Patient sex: F
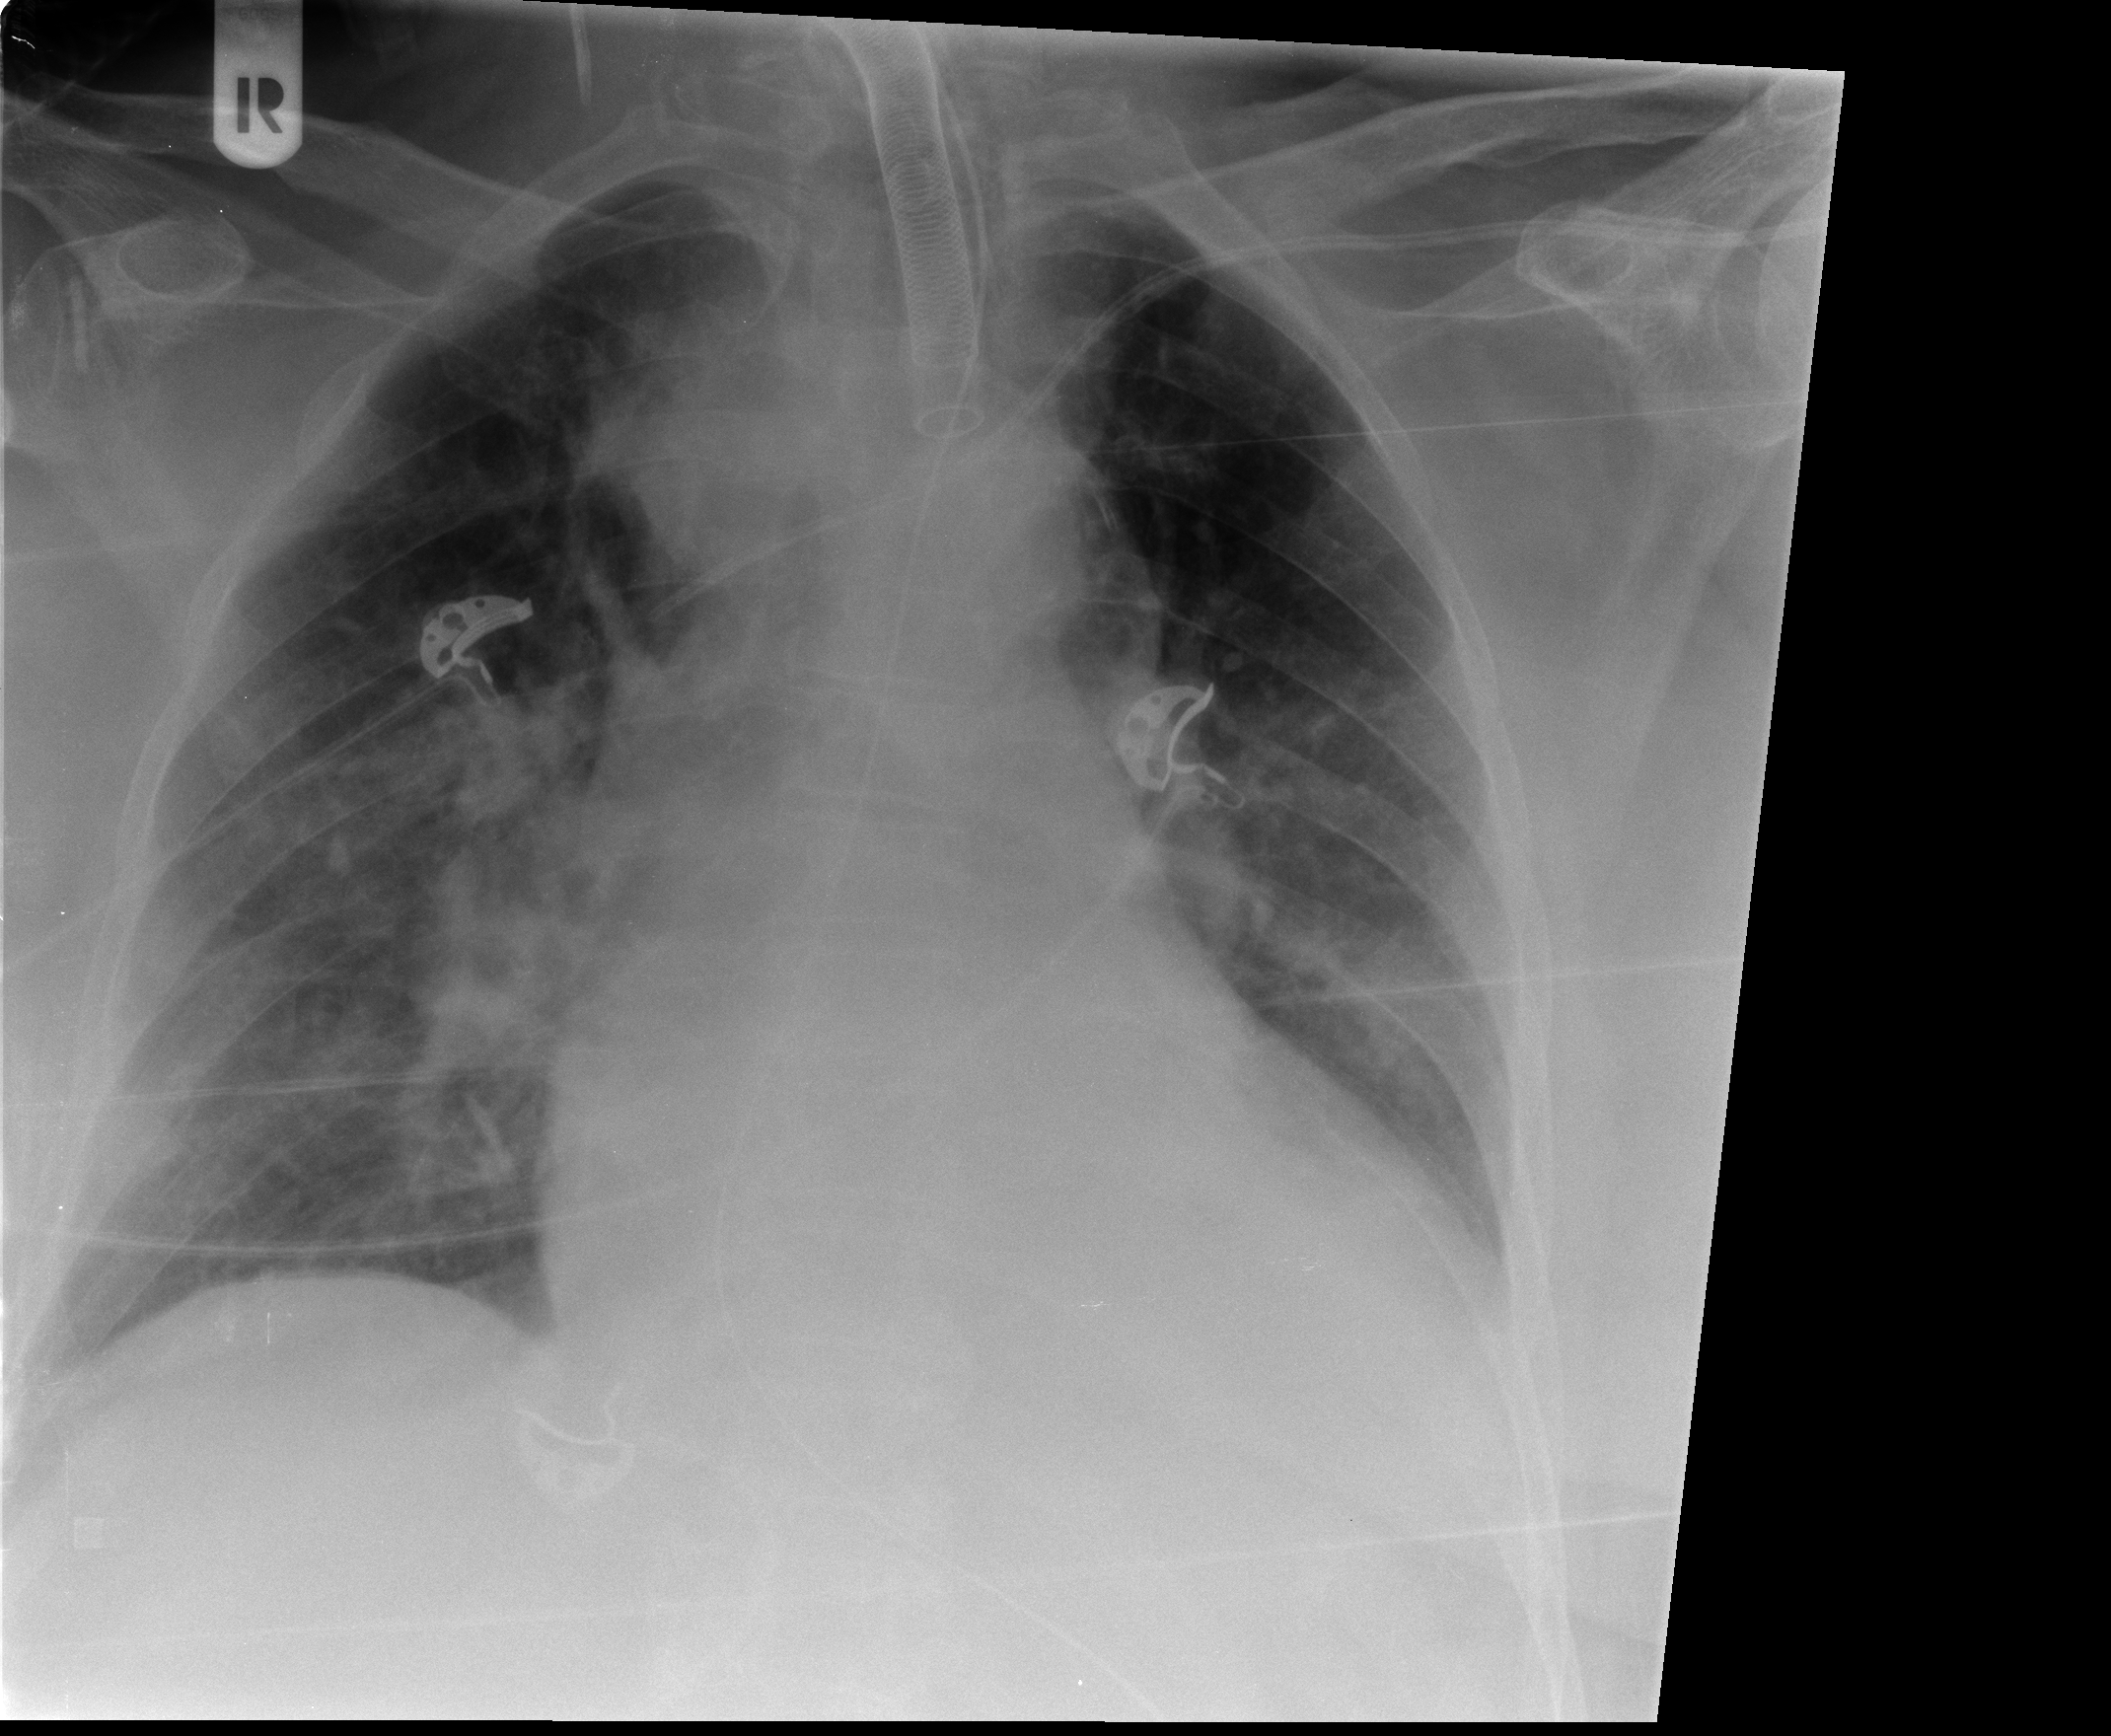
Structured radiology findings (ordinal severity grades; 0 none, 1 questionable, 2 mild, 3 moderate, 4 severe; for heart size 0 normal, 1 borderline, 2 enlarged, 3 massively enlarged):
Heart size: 2
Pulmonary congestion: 1
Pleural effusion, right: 2
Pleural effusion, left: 1
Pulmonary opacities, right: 2
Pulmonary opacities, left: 1
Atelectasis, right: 2
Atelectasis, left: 2